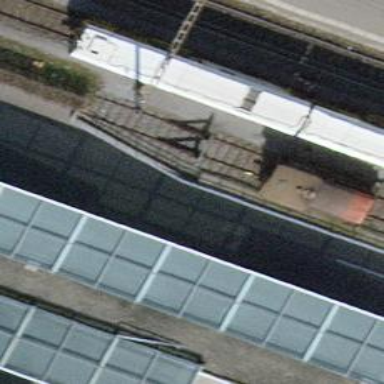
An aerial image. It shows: Railway buffer stop.